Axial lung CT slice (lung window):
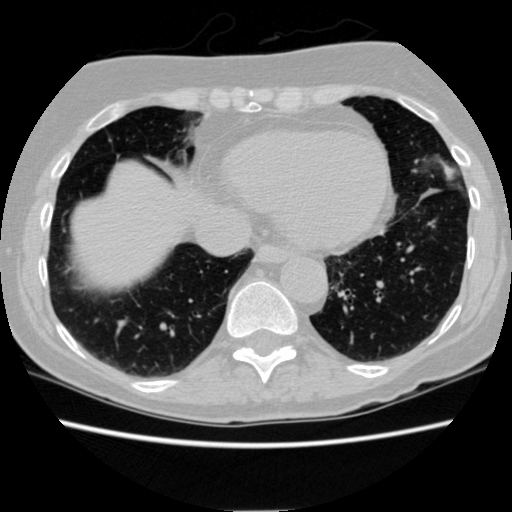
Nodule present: no